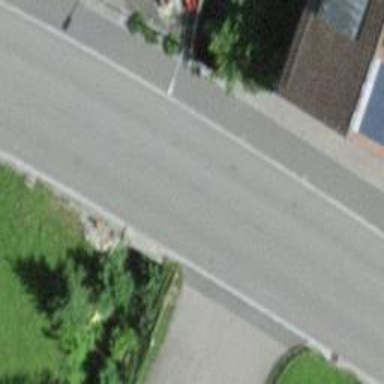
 featuring bridge. There is separate sidewalk beside it."